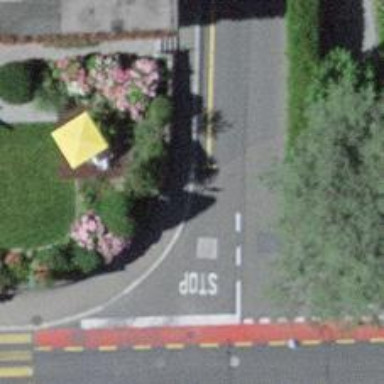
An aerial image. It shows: Kerb barrier.